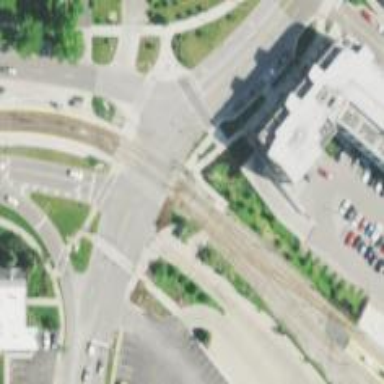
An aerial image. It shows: Railway crossing.